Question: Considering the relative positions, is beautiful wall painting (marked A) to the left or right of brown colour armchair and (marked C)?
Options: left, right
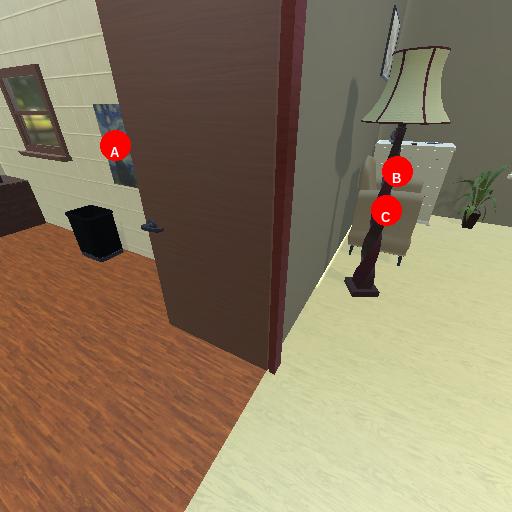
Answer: left